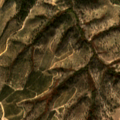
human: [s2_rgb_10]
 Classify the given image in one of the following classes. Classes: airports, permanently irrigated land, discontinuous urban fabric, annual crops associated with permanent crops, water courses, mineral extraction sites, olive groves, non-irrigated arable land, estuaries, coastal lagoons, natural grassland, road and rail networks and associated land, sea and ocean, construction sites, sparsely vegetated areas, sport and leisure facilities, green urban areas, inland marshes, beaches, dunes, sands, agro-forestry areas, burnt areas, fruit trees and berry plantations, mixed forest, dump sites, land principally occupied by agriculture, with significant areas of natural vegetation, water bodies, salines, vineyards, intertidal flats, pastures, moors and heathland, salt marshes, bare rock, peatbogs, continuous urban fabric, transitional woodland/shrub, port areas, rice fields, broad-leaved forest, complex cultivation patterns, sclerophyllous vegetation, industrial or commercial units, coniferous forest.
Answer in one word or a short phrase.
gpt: non-irrigated arable land, agro-forestry areas, broad-leaved forest, transitional woodland/shrub